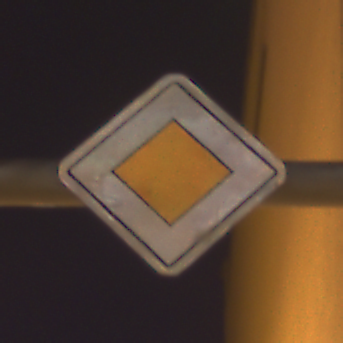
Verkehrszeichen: Vorfahrtsstrasse
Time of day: Night
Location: Outdoor (Urban)
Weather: Clear
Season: NotSpecified
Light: Artificial